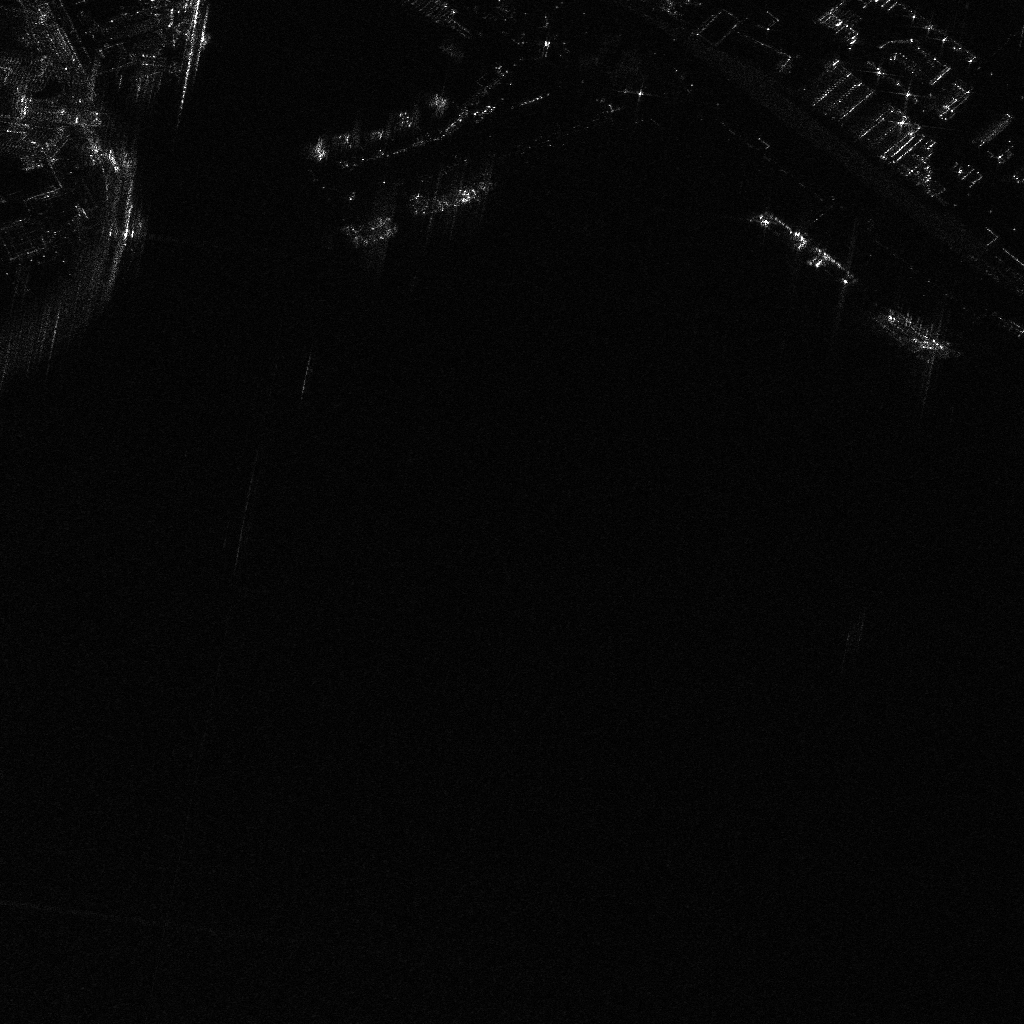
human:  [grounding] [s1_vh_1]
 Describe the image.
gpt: In the satellite image, there is  <ref>1 large lawenforce </ref> <box>[[35, 20, 37, 25, 71]]</box> located at top,  <ref>1 medium lawenforce </ref> <box>[[35, 18, 36, 23, 70]]</box> located at top,  <ref>1 large container </ref> <box>[[42, 14, 44, 23, 64]]</box> located at top,  <ref>1 medium dredger </ref> <box>[[73, 23, 84, 25, 36]]</box> located at top right,  <ref>1 large container </ref> <box>[[84, 31, 93, 33, 34]]</box> located at right.